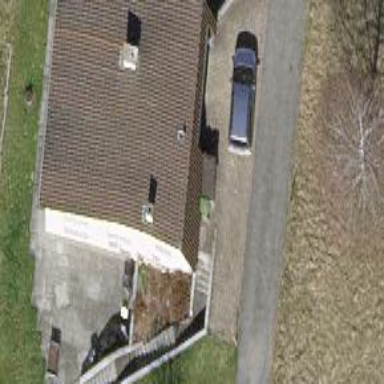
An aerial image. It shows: Simple house.